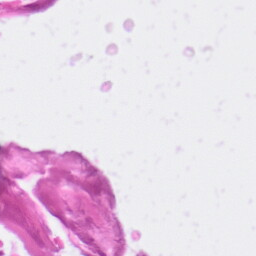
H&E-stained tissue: Skin